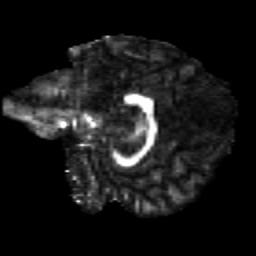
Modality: FA
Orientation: sagittal
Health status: healthy
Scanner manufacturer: siemens
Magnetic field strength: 3 T
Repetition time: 12 s
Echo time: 0.092 s